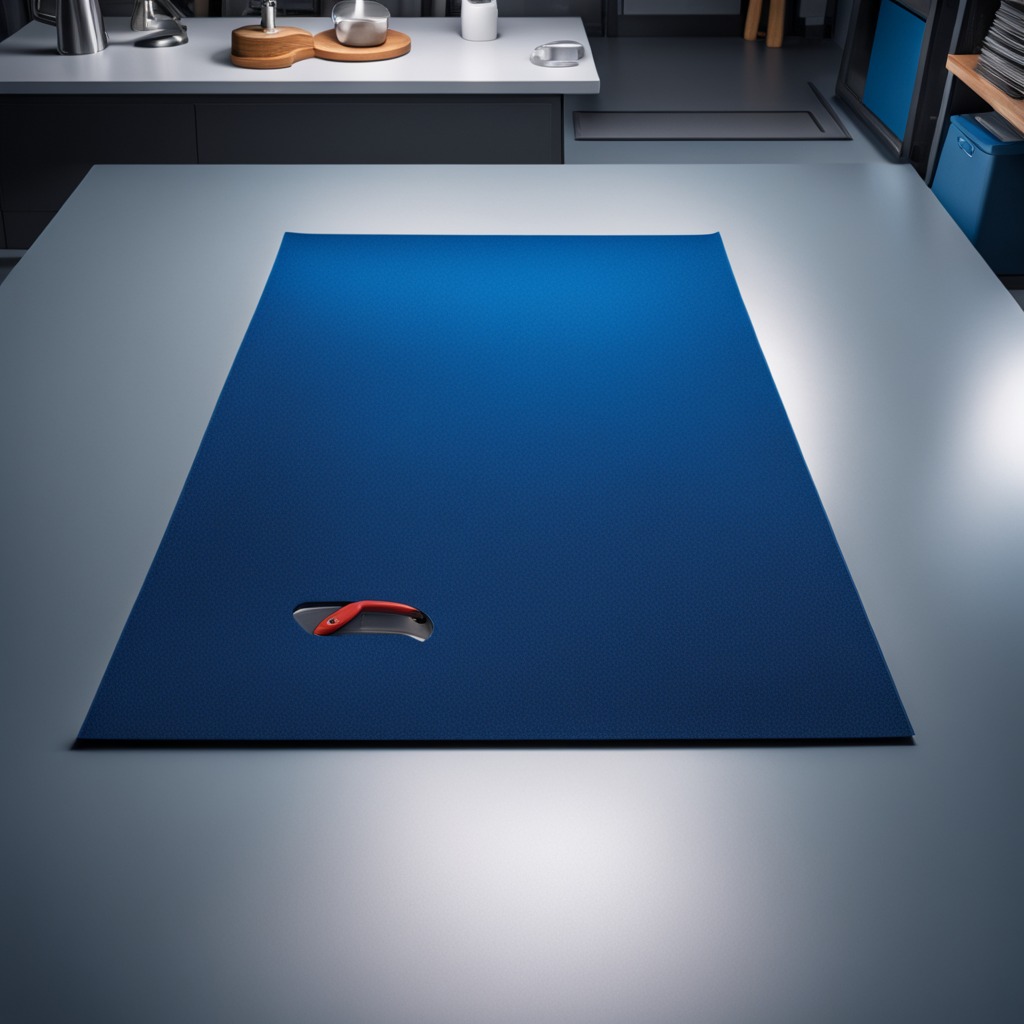
A utility knife lies on the tabletop.